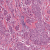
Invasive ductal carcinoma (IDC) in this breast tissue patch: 1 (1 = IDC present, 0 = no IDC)